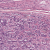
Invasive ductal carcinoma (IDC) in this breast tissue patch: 1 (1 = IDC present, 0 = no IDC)